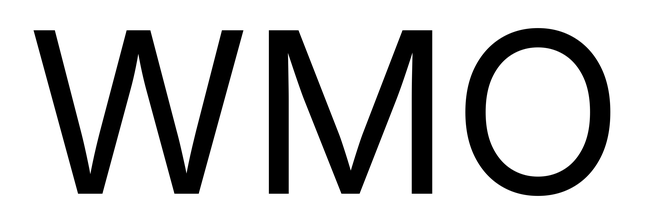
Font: Inter_Regular